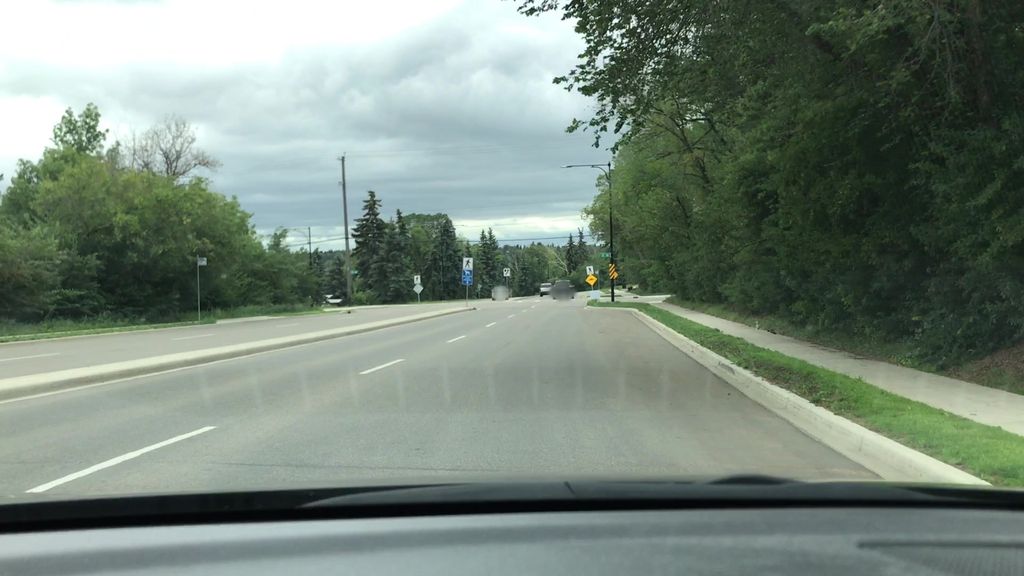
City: edmonton